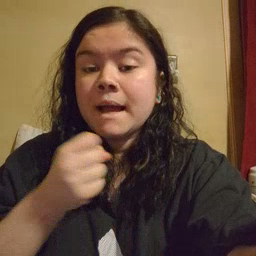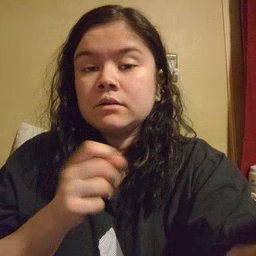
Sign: make